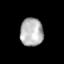
Tissue: lung
Cell type: Epithelial cells
Senescence score: 0.1792
Nuclear area (px): 634
Mean DAPI intensity: 180.913